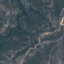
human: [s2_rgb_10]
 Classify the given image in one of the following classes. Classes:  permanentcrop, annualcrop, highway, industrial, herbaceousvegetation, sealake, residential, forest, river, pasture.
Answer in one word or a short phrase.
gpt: HerbaceousVegetation